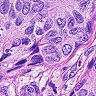
Metastatic tissue present: yes